Question: I want to format the date in JavaScript. Currently I am storing the date using the Date function '+new Date()'. And I am formatting the date using moment.js. I am using the 'calendar ()' function of moment.js and 'fromNow()' function. The calendar function is formatting the date like 'Today at 11:00Pm'and 'fromNow()' is formatting like '5hours ago'. But I want if the message time is less than hour it should show '40 minutes ago' otherwise it should show 'Today at 11:00Pm'
Required output
'''
//if message time less than 1 hour
10 minutes ago
49 minutes ago
'''
'''
//If it's more than one hour
Today at 4:00am
Yesterday at 11:00pm
'''

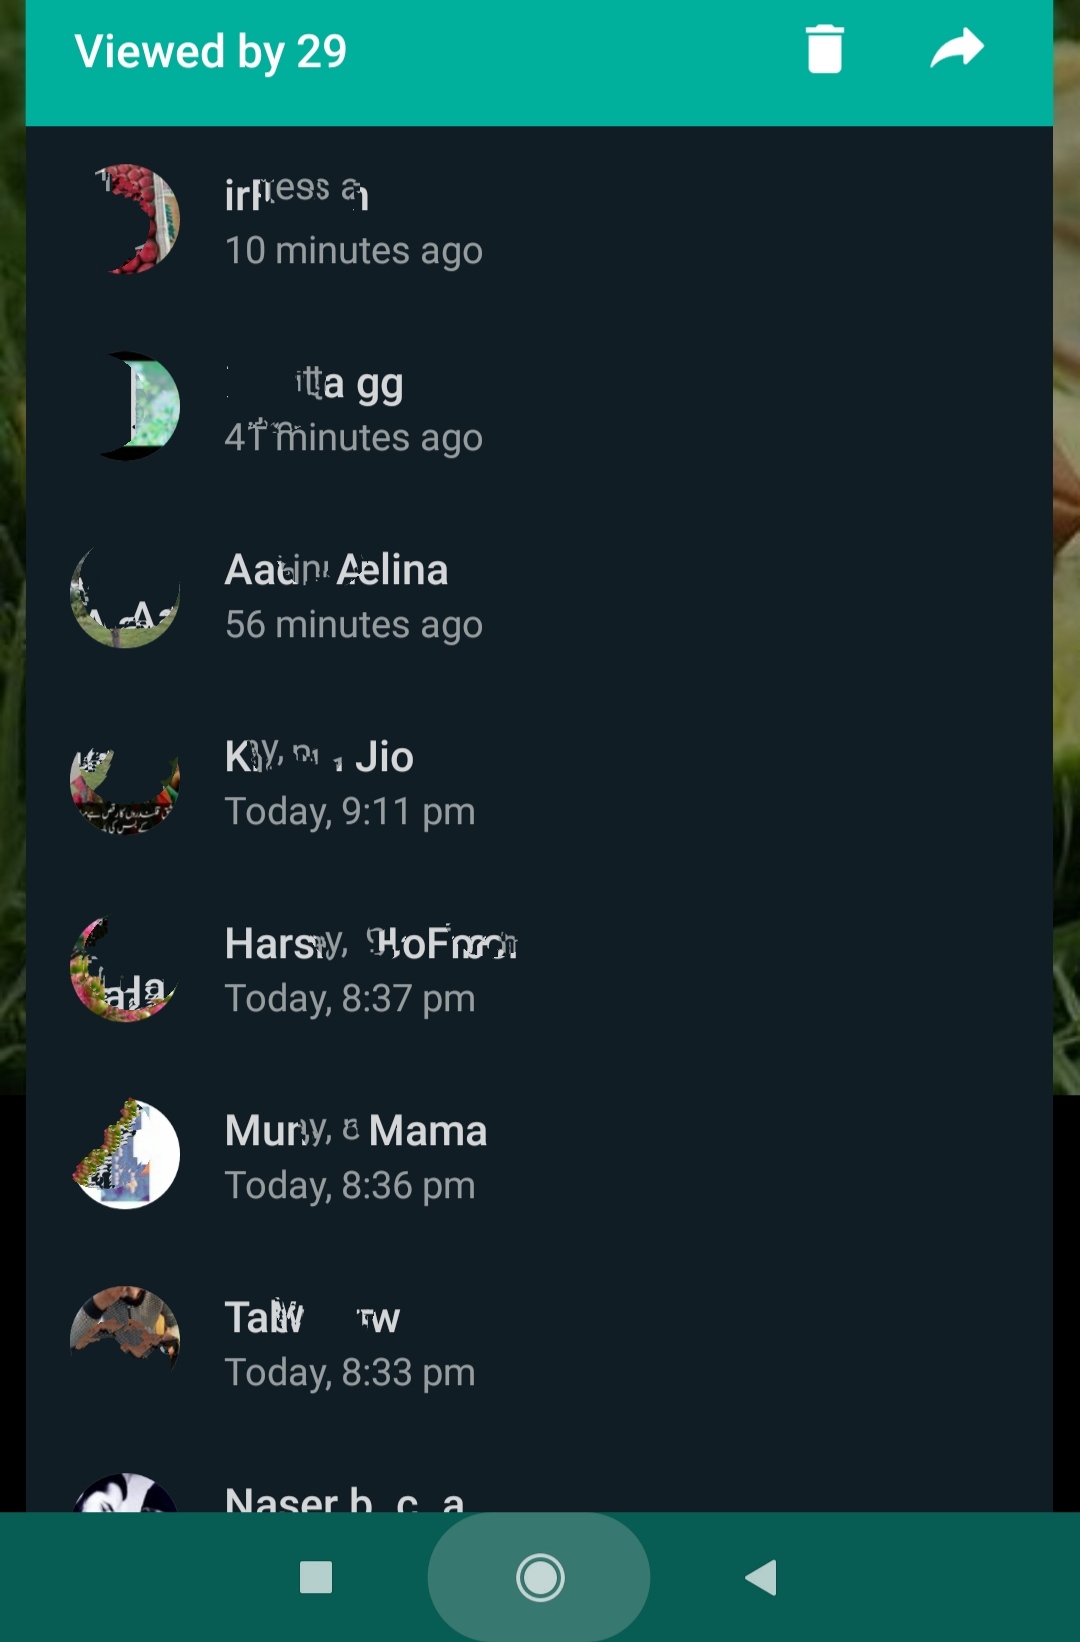
Answer: EDIT:
Here is a version that does not rely on 3rd party plugins, as some people noted in the comments, Moment.js is now longer maintained, an modern date functions are able to handle this job pretty well on their own, although, of course, there might be some edge cases to be considered.
'''
const date = new Date(Date.now() - 600000);
document.getElementById("date").value = '${date.getFullYear()}-${date.getMonth() + 1}-${date.getDate()} ${date.getHours()}:${date.getMinutes()}';
document.getElementById("calc").addEventListener("click", () => {
document.getElementById("output").textContent = getTimeMessage(document.getElementById("date").value);
});
getTimeMessage = (timeStamp) => {
const aMonths = ["January", "Februray", "March", "April", "Mai", "June", "Juli", "August", "September", "October", "November", "December"];
const now = new Date();
const messageTime = new Date(timeStamp);
const diff = (now - messageTime);
const aDiff = {
sec: parseInt(diff / 1000),
min: parseInt(diff / 1000 / 60),
h: parseInt(diff / 1000 / 60 / 60),
d: parseInt(diff / 1000 / 60 / 60 / 24)
};
const formatDayOfMonth = (day) => {
// borrowed from https://stackoverflow.com/a/<PHONE>/<PHONE>
const array = '${day}'.split("").reverse(); // E.g. 123 = array("3","2","1")
array[0] = +array[1] === 1 ? 0 : +array[0]; // Number is in the teens
switch (array[0]) {
case 1: return '${day}st';
case 2: return '${day}nd';
case 3: return '${day}rd';
default: return '${day}th';
}
};
const padNumber = (number) => {
return (number < 10) ? '0${number}' : number;
};
const formatHoursOfDay = (hour, militaryTime) => {
return padNumber(!militaryTime ? hour > 12 ? hour - 12 : hour : hour);
};
const formatedMonth = aMonths[messageTime.getMonth()];
const formatedDay = formatDayOfMonth(messageTime.getDate());
const formatedHours = formatHoursOfDay(messageTime.getHours(), true);
const formatedMinutes = padNumber(messageTime.getMinutes());
const timeString = '${formatedHours}:${formatedMinutes}';
const dateString = '${formatedMonth} the ${formatedDay}';
if (aDiff.min < 60) {
return 'Message received ${aDiff.min} minutes ago';
} else if (now.getDate() === messageTime.getDate() && aDiff.d <= 1) {
return 'Message received today at ${timeString}';
} else if ((now.getDate() - 1) === messageTime.getDate() && aDiff.d <= 2) {
return 'Message received yesterday at ${timeString}';
} else if (now.getFullYear() === messageTime.getFullYear()) {
return 'Message received on ${dateString} at ${timeString}';
} else {
return 'Message received on ${dateString}, ${messageTime.getFullYear()} at ${timeString}';
}
}
'''
'''
<label>
Massage Date:
<input type="text" id="date">
</label>
<button id="calc">Show Result</button>
<p id="output"></p>
'''
Original Post:
So basically all you need is to check the difference between the current date and the date of your massage.
Moment.js has a function to do that.
After you got the difference, you just need some if else blocks to spit out the correct phrase for your use case.
Wrap everything in a contained function and you can use it in any project you need it in.
'''
document.getElementById("date").value = moment().subtract(10, "minutes").format("YYYY-MM-DD HH:mm");
document.getElementById("calc").addEventListener("click", () => {
document.getElementById("output").textContent = getTimeMessage(document.getElementById("date").value);
});
getTimeMessage = (timeStamp) => {
const now = moment();
const messageTime = moment(timeStamp);
const diff = now.diff(messageTime, 'minutes');
if (diff < 60) {
return 'Message received ${diff} minutes ago';
} else {
if (now.diff(messageTime, 'days') < 1) {
return 'Message received today at ${messageTime.format("HH:mm")}';
} else {
if (now.diff(messageTime, 'years') < 1) {
return 'Message received on ${messageTime.format("MMMM Do")} at ${messageTime.format("HH:mm")}';
} else {
return 'Message received on ${messageTime.format("MMMM Do YYYY")} at ${messageTime.format("HH:mm")}';
}
}
}
}
'''
'''
<script src="https://cdnjs.cloudflare.com/ajax/libs/moment.js/2.29.1/moment.min.js" integrity="sha512-qTXRIMyZIFb8iQcfjXWCO8+M5Tbc38Qi5WzdPOYZHIlZpzBHG3L3by84BBBOiRGiEb7KKtAOAs5qYdUiZiQNNQ==" crossorigin="anonymous" referrerpolicy="no-referrer"></script>
<label>
Massage Date:
<input type="text" id="date">
</label>
<button id="calc">Show Result</button>
<p id="output"></p>
'''